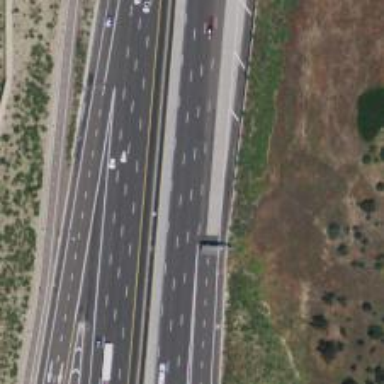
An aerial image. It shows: Motorway link.